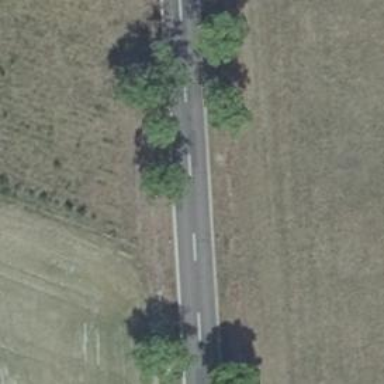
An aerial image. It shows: Row of trees in natural setting.